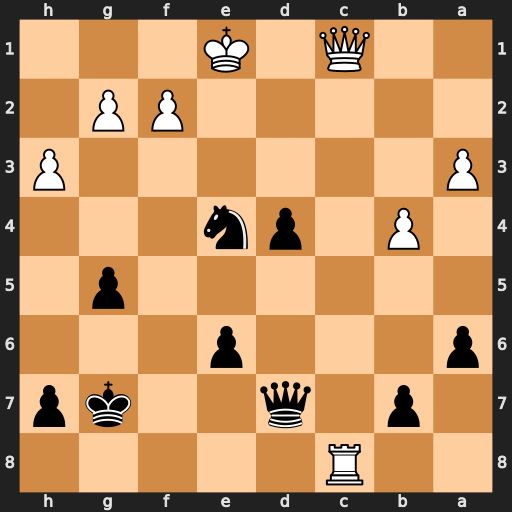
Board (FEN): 2R5/1p1q2kp/p3p3/6p1/1P1pn3/P6P/5PP1/2Q1K3
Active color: b
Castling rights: -
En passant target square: -
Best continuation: d3 Rc7 d2+ Qxd2 Qxc7